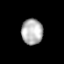
Tissue: prostate
Cell type: T cells
Senescence score: 0.2776
Nuclear area (px): 537
Mean DAPI intensity: 179.421